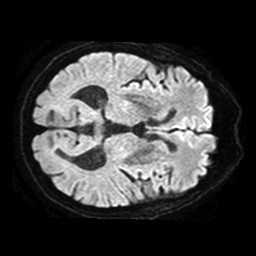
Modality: TRACE
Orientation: axial
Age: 85
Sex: male
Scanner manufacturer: philips
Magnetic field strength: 1.5 T
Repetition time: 3.538 s
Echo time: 0.09411 s